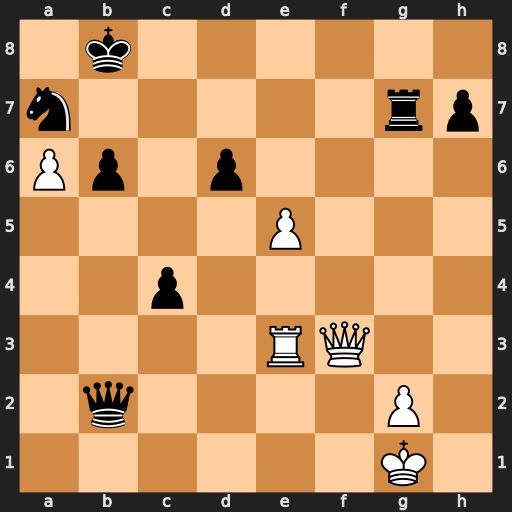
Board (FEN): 1k6/n5rp/Pp1p4/4P3/2p5/4RQ2/1q4P1/6K1
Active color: w
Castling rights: -
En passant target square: -
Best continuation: Qf8+ Nc8 Qxg7